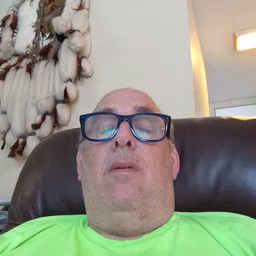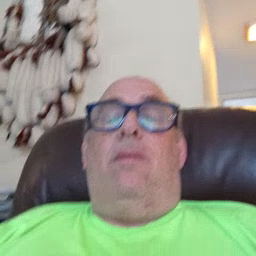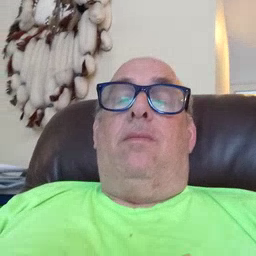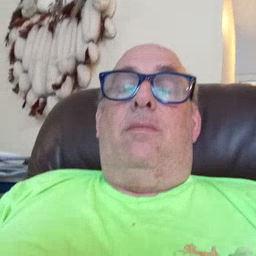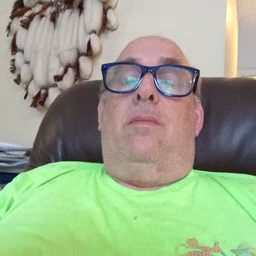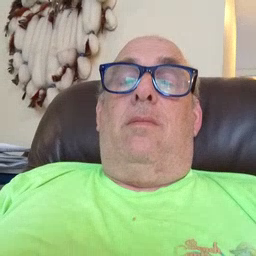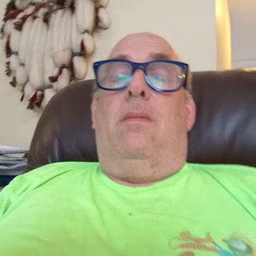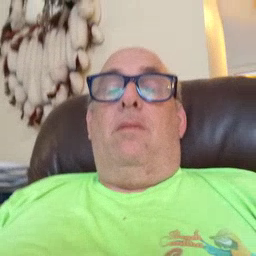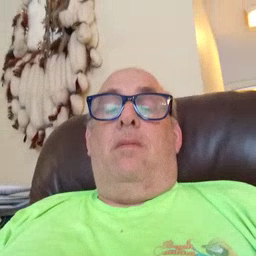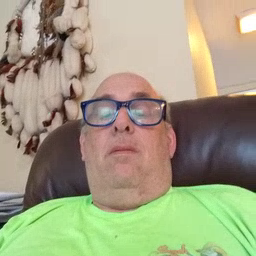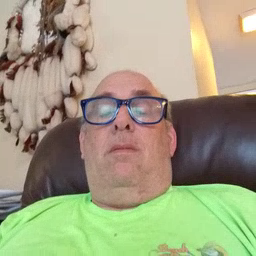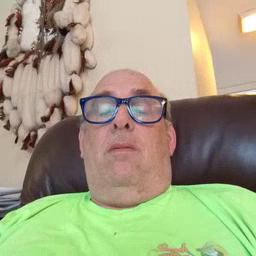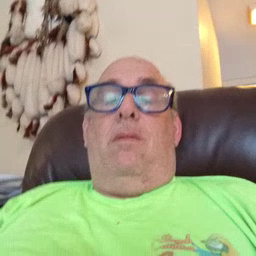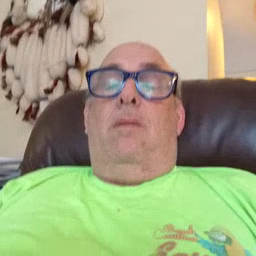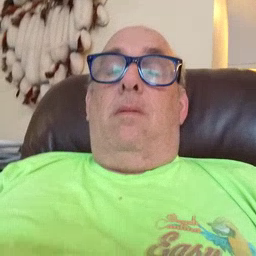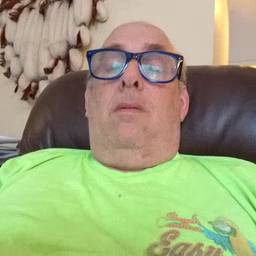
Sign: owie